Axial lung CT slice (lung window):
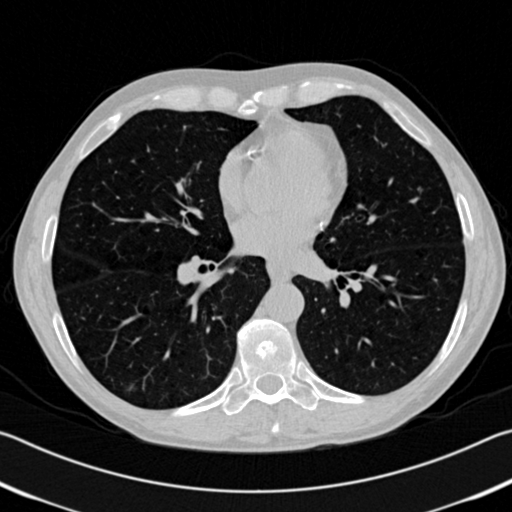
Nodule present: no